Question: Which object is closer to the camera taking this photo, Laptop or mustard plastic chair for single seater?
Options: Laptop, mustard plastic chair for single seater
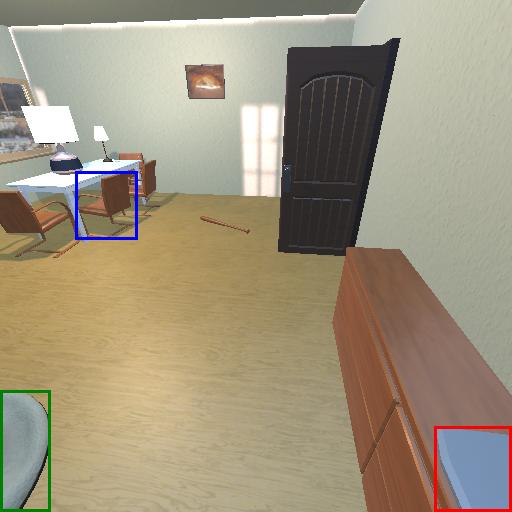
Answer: Laptop